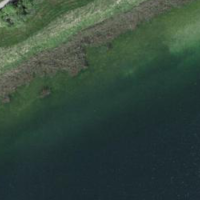
EUNIS habitat code: 14
Species observed at this site:
Alcedo atthis
Sylvia borin
Aegithalos caudatus
Sylvia atricapilla
Spinus spinus
Poecile palustris
Larus michahellis
Ardea alba
Erithacus rubecula
Tringa glareola
Tringa totanus
Tringa erythropus
Tringa nebularia
Periparus ater
Tringa ochropus
Anas acuta
Himantopus himantopus
Cyanistes caeruleus
Calidris ferruginea
Chloris chloris
Larus canus
Pyrrhula pyrrhula
Passer domesticus
Remiz pendulinus
Mareca penelope
Passer montanus
Calidris alpina
Spatula clypeata
Saxicola rubetra
Mareca strepera
Locustella naevia
Mergus merganser
Milvus milvus
Milvus migrans
Locustella luscinioides
Oriolus oriolus
Numenius phaeopus
Phylloscopus trochilus
Motacilla alba
Plegadis falcinellus
Actitis hypoleucos
Oenanthe oenanthe
Anas crecca
Emberiza citrinella
Prunella modularis
Gallinago gallinago
Chroicocephalus ridibundus
Muscicapa striata
Phylloscopus collybita
Luscinia megarhynchos
Gallinula chloropus
Sitta europaea
Falco tinnunculus
Acrocephalus scirpaceus
Ficedula hypoleuca
Bubulcus ibis
Acrocephalus arundinaceus
Melanitta nigra
Acrocephalus schoenobaenus
Anas platyrhynchos
Alopochen aegyptiaca
Aythya ferina
Streptopelia decaocto
Acrocephalus palustris
Ixobrychus minutus
Aythya fuligula
Regulus ignicapilla
Lanius collurio
Streptopelia turtur
Carduelis carduelis
Nycticorax nycticorax
Phalacrocorax carbo
Egretta garzetta
Ciconia ciconia
Corvus corone
Botaurus stellaris
Bucephala clangula
Pernis apivorus
Ardea purpurea
Cygnus olor
Cuculus canorus
Dryocopus martius
Phoenicurus ochruros
Phoenicurus phoenicurus
Corvus corax
Riparia riparia
Mergus serrator
Sturnus vulgaris
Troglodytes troglodytes
Corvus frugilegus
Aix galericulata
Turdus merula
Circus aeruginosus
Tachymarptis melba
Hirundo rustica
Upupa epops
Turdus pilaris
Sterna hirundo
Regulus regulus
Calidris pugnax
Coccothraustes coccothraustes
Delichon urbicum
Tachybaptus ruficollis
Certhia brachydactyla
Tyto alba
Podiceps cristatus
Anthus trivialis
Turdus philomelos
Fulica atra
Falco subbuteo
Anthus spinoletta
Dendrocopos major
Podiceps nigricollis
Turdus viscivorus
Falco peregrinus
Buteo buteo
Anthus pratensis
Turdus iliacus
Falco vespertinus
Alauda arvensis
Pica pica
Garrulus glandarius
Columba livia
Saxicola rubicola
Panurus biarmicus
Picus viridis
Motacilla cinerea
Grus grus
Linaria cannabina
Accipiter gentilis
Fringilla coelebs
Coloeus monedula
Chlidonias niger
Columba palumbus
Chlidonias leucopterus
Dryobates minor
Fringilla montifringilla
Parus major
Columba oenas
Anser anser
Accipiter nisus
Mareca falcata